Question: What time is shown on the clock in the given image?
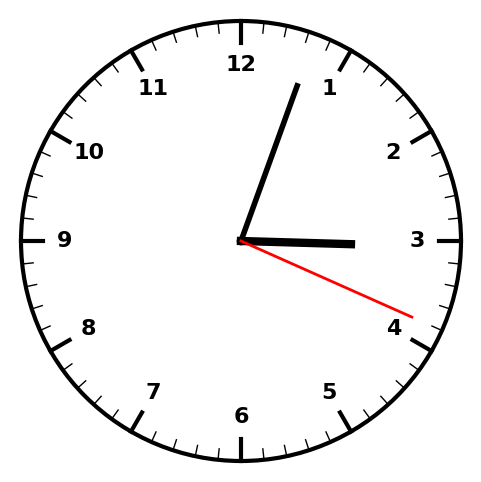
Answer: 03:03:19